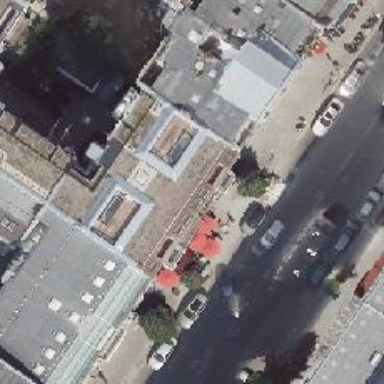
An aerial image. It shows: Café.